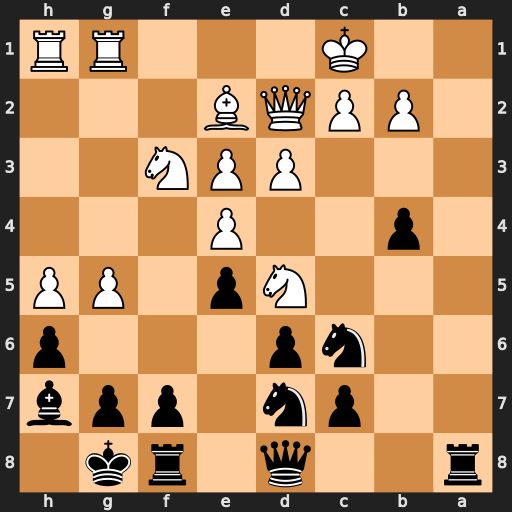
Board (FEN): r2q1rk1/2pn1ppb/2np3p/3Np1PP/1p2P3/3PPN2/1PPQB3/2K3RR
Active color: b
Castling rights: -
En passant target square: -
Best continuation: Ra1#